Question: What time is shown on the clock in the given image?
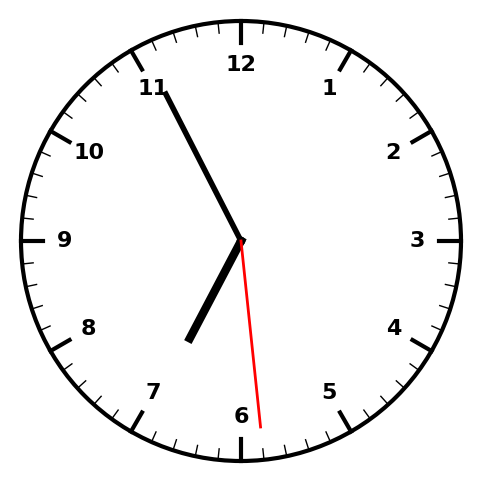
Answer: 06:55:29